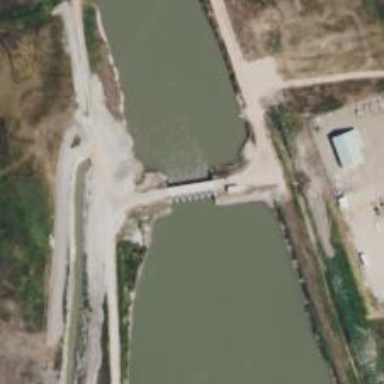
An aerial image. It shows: Dam along waterway.